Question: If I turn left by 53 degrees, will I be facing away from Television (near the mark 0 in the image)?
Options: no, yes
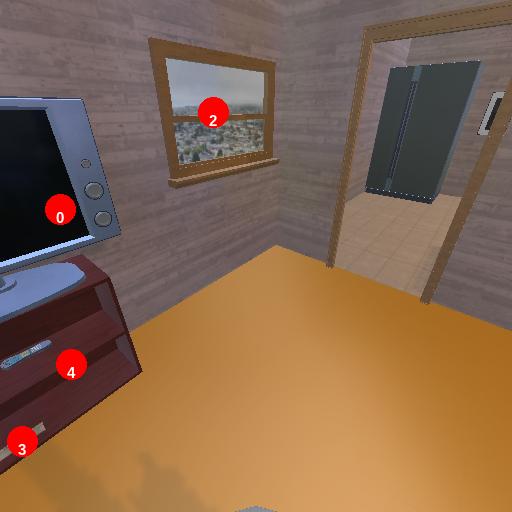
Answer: no